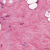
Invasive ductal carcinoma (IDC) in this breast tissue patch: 0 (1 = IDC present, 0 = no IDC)